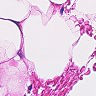
Metastatic tissue present: no